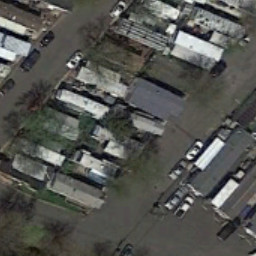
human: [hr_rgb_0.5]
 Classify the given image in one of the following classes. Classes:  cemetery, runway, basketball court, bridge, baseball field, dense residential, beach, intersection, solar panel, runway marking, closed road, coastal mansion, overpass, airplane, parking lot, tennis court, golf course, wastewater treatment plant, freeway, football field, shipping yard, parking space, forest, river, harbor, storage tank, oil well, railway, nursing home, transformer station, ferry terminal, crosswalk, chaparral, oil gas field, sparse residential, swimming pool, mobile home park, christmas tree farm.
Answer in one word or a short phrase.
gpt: mobile home park